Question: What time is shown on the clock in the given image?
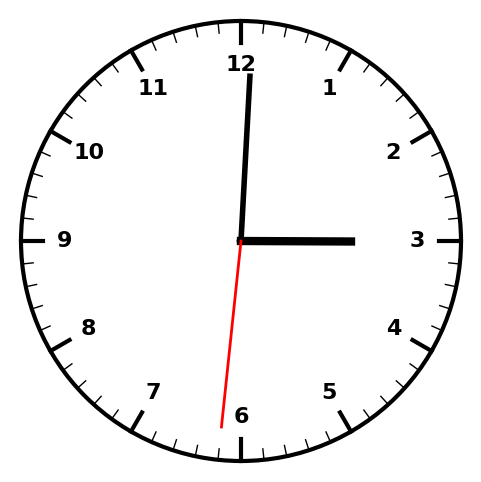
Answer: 03:00:31